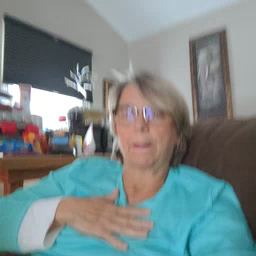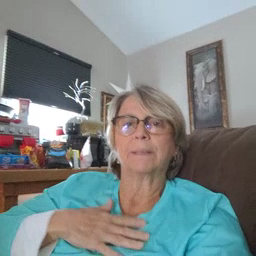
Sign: pajamas